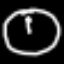
Label: clock